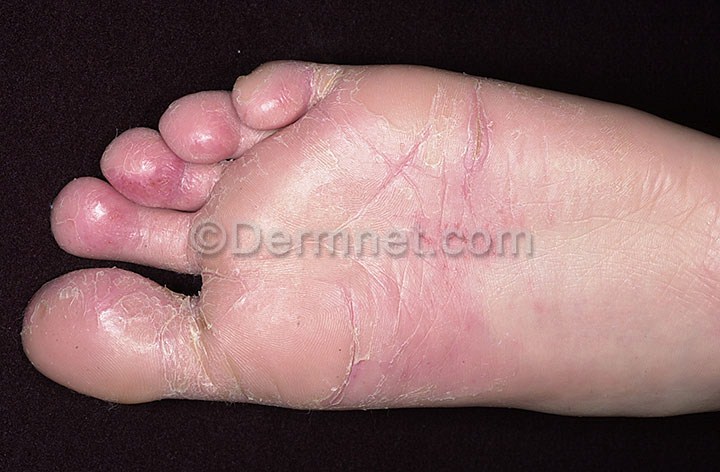
Disease: Eczema Photos